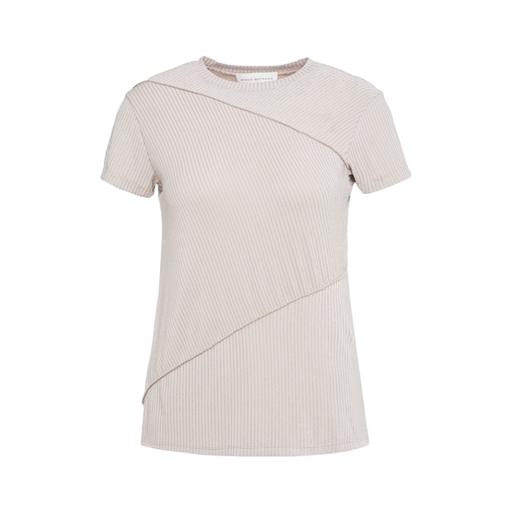
nly asymmetric t-shirt, beige dynamic tee, pink clay tee, white background